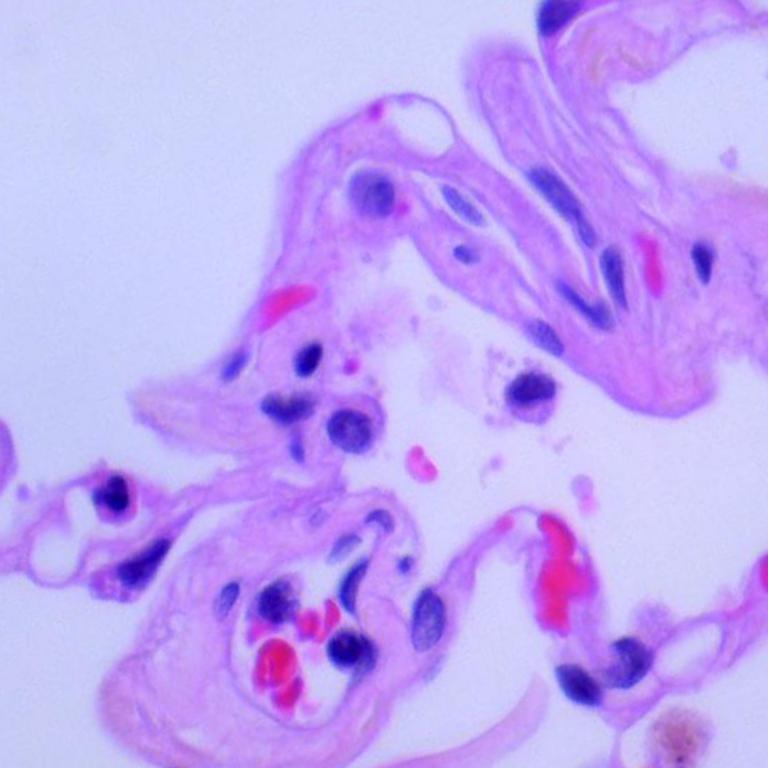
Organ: lung
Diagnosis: benign